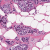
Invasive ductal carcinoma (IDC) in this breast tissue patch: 1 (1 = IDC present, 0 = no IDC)